Question: I have a cakephp 1.3 app which get's a person's consent to participate in a study. I'm trying to link inclusion criteria and exclusion criteria for the study on the Add study page. The HABTM relationship is setup and working(If there's only one way to select them) What I'm trying to do now is display the current Inclusion Criteria as a list of checkboxes the person adding the study can select, but I also want a field where new criteria can be entered as a comma seperated list. Right now it will save the checkboxes, but I want it to also add the text entered in the field as well. Screen showing the Add study as it sits now is below. I don't really know how I would go about doing that. Is there a way to do this or will I have to take the data entered, sort through it and then add it to $this->data[inclusion field data]? An example would be nice. :) I've added the code I have so far below the image.
Controller:
'''
/**
* Add a study.
*/
function add() {
if (!empty($this->data)) {
//get the inclusions from the text data
//Sort through the comma seperated list and add it to $this->data['Study']['Inclusions']???
$this->Study->create();
if ($this->Study->save($this->data)) {
$this->Session->setFlash(__('The study has been saved', true));
$this->redirect(array('action' => 'index'));
} else {
$this->Session->setFlash(__('The study could not be saved. Please, try again.', true));
}
}
$this->set('inclusions', $this->Study->Inclusion->find('list', array(
'fields' => array('id', 'name'),
'order' => 'Inclusion.name',
'recursive' => 0,
)));
$this->set('exclusions', $this->Study->Exclusion->find('list', array(
'fields' => array('id', 'name'),
'order' => 'Exclusion.name',
'recursive' => 0,
)));
$this->set('forms', $this->Study->Form->find('list', array('order' => 'Form.name','recursive' => 0,)));
}
'''
View:
'''
<div class="studies form">
<?php echo $this->Form->create('Study', array('type' => 'file'));?>
<fieldset>
<legend><?php __('Add Study'); ?></legend>
<?php
echo $this->Form->input('studyname', array('label'=>'Study Name','required' => true));
echo $this->Form->input('studynumber', array('label'=>'Study Number','required' => true));
echo $this->Form->input('file', array('label'=>'Select Electronic Consent','type' => 'file'));
echo $this->Form->input('consent_form_date');
?>
<fieldset class="inclusion">
<legend><?php __('Inclusions'); ?></legend>
<div class="IncExc">
<?php
echo $this->Form->input('Inclusion',array(
'label' => false,
'type' => 'select',
'multiple' => 'checkbox',
'options' => $inclusions,
'selected' => $html->value('Inclusion.Inclusion'),
));
?>
</div>
<?php
echo $form->input('Inclusion.inclusions',array(
'type' => 'text',
'label' => __('Add New Inclusions',true),
'after' => __('Seperate each new Inclusion with a comma. Eg: family, sports, icecream',true)
));
?>
</fieldset>
<fieldset>
<legend><?php __('Exclusions'); ?></legend>
<div class="IncExc">
<?php
echo $this->Form->input('Exclusion',array(
'label' => false,
'type' => 'select',
'multiple' => 'checkbox',
'options' => $exclusions,
'selected' => $html->value('Exclusion.Exclusion'),
));
?>
</div>
</fieldset>
<fieldset style="width: 700px;">
<legend><?php //__('Forms'); ?></legend>
<?php /*
echo $this->Form->input('Form',array(
'label' => false,
'type' => 'select',
'multiple' => 'checkbox',
'options' => $forms,
'selected' => $html->value('Form.Form'),
));
*/ ?>
</fieldset>
</fieldset>
<?php echo $this->Form->end(__('Submit', true));?>
</div>
'''
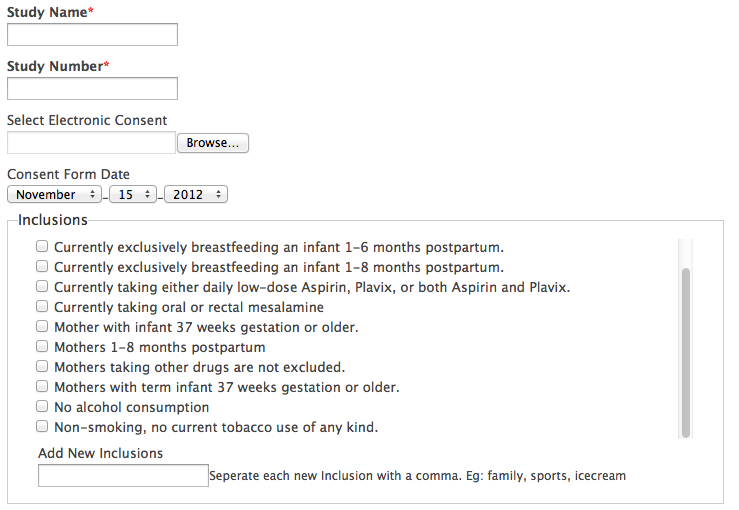
Answer: You are trying to do pretty much the same as he wanted to do: <URL>
What you have to do is:
1. Check if the manual inclusion field is empty or not. If the field is empty ignore it and go to step 5
2. If the field is not empty, split it at comma or whatever sign you want to use as a seperator. You can now validate it if you want to.
3. Use all the inclusions of step 3 and save them in your custom or real inclusion table. You should keep track of those custom entries in some way, so you don't mess them up with those you provided. Save all the ids generated while saving within an array.
4. Merge the collected ids of step 3 with those you got from the form which were given by you.
5. Save all collected and given data to database
The answere in the post given above including the code there can be used to do that. You should get along with it pretty well if you read the whole post + code comments ;)
If you have any further questions, just ask ;)
Greetings
func0der